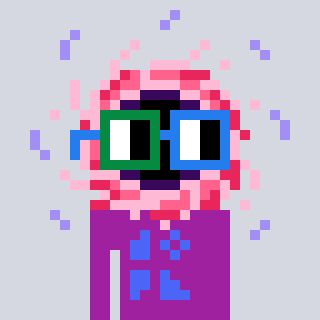
a pixel art character with square green and blue glasses, a blackhole-shaped head and a magenta-colored body on a cool background